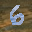
Label: 6